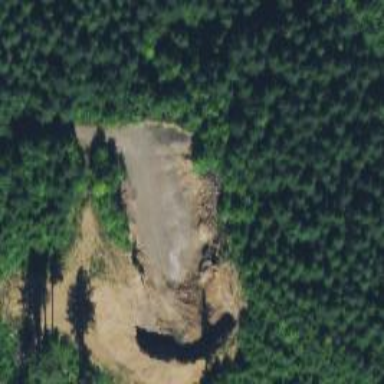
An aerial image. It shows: Quarry used for extracting aggregates.